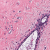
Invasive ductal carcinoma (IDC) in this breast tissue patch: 0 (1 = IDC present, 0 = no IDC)